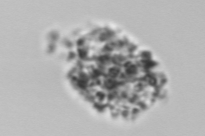
Label: fecal_pellet